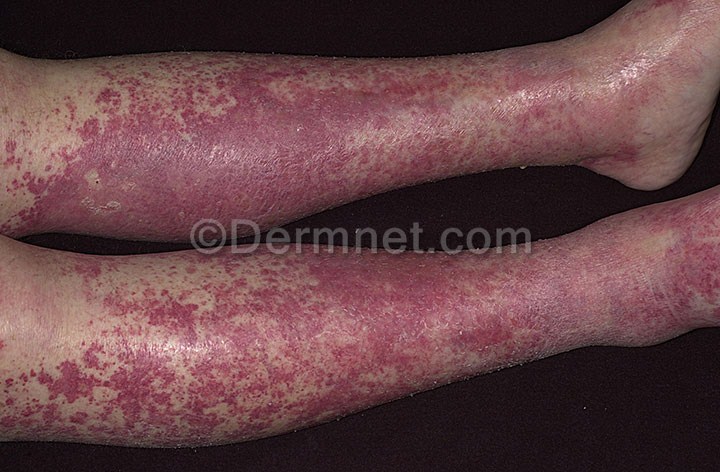
Disease: Vasculitis Photos